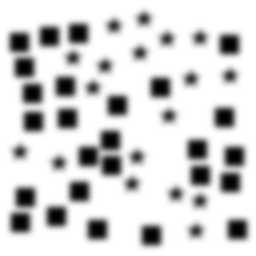
Squares: 26
Triangles: 0
Stars: 18
Total shapes: 44